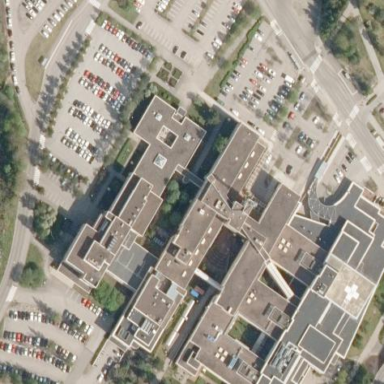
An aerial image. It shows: Hospital.